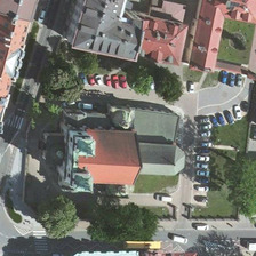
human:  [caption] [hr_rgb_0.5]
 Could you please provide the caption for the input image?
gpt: a church with orange and light green roof in the middle .

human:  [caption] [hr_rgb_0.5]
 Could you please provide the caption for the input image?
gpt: some light gray road through the church and residential area .

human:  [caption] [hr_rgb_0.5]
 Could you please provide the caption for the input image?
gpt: some houses with light orange or pink or gray roof in it .

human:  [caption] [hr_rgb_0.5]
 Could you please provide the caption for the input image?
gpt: some moss green meadow and trees in side while with church and houses besides .

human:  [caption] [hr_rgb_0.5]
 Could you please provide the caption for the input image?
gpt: several buildings and green trees in a church .